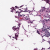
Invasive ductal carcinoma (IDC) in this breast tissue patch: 0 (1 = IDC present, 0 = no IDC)